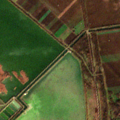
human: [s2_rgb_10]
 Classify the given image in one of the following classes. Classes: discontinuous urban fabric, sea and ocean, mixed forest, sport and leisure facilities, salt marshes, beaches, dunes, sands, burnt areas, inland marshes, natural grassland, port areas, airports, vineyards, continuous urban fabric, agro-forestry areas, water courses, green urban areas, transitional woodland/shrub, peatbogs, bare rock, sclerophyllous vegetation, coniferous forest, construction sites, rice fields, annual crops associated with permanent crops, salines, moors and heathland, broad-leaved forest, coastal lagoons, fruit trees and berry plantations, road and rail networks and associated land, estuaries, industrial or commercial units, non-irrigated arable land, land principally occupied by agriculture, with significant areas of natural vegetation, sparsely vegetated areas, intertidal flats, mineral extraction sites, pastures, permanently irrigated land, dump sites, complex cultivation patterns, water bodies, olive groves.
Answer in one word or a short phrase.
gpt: non-irrigated arable land, transitional woodland/shrub, water bodies